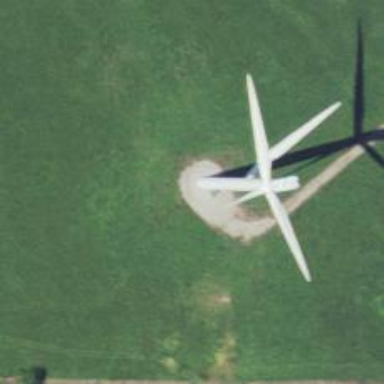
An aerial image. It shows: Wind generator using wind turbines of horizontal axis.